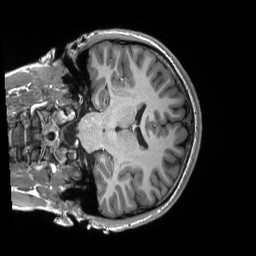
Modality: T1w
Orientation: coronal
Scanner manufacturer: siemens
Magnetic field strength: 3 T
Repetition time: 2.3 s
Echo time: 0.00298 s